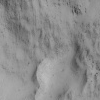
Atmospheric dust classification: not_dusty